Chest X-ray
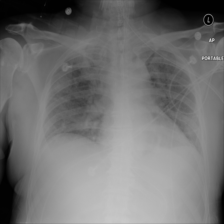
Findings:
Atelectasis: negative
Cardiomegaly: negative
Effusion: negative
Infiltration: negative
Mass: negative
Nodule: negative
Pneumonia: positive
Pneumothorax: negative
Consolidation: negative
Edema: positive
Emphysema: negative
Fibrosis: negative
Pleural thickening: negative
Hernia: negative